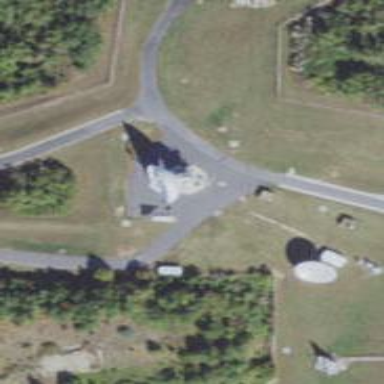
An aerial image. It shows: Mast tower used for communication.